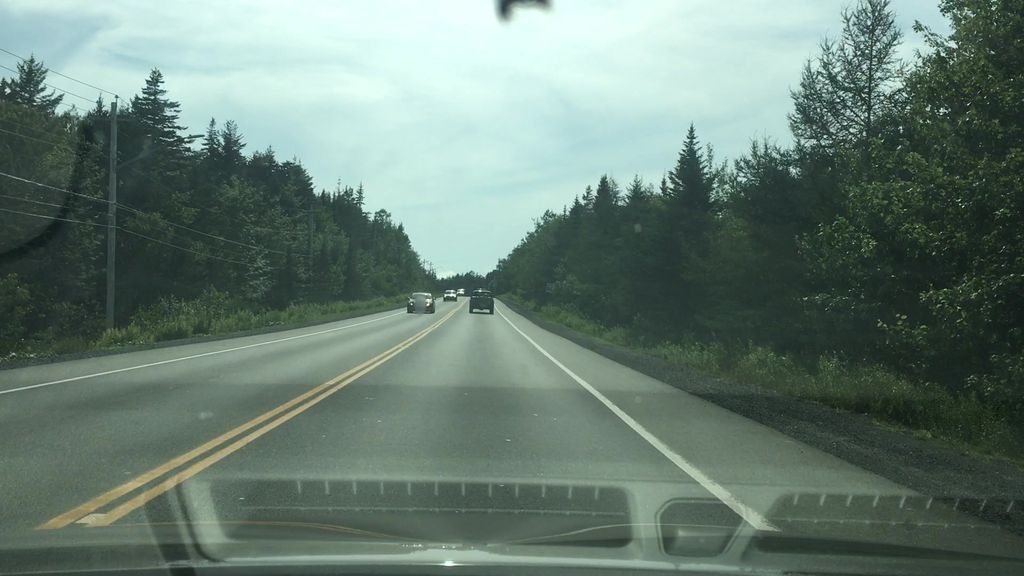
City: halifax